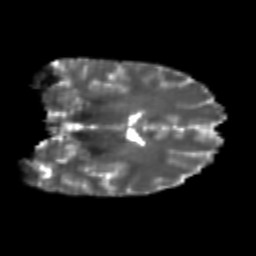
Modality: T2w
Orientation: coronal
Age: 23
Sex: female
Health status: healthy
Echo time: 0.074 s